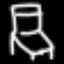
Label: chair